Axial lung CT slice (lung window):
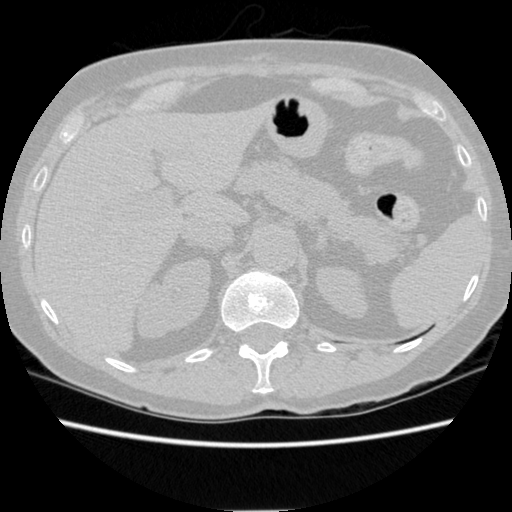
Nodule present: no